Field crop: maize
Growth stage: 2
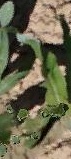
Species: maize